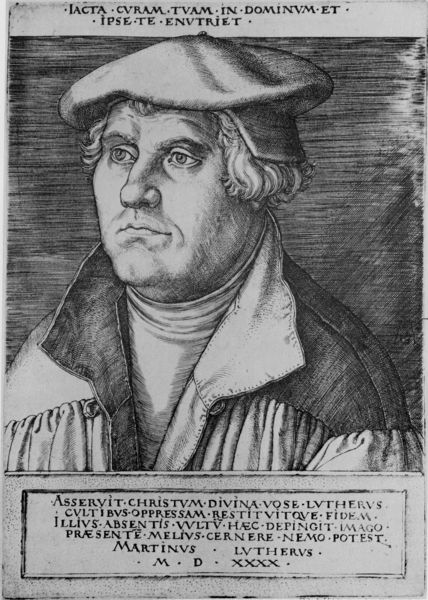
Titel: Bildnis des Martin Luther
Künstler: Heinrich Aldegrever
Institution: (Seriendruck)
Schlagwörter: dunkel, kopf, mann, schatten, weiß, frisur, grau, haar, hintergrund, hut, licht, mund, nase, schwarz, zeichnung, blick, blond, hemd, jacke, jung, kappe, mütze, alte, augen, bibel, bluse, falten, gesicht, kragen, mensch, bildnis, herr, portrait, porträt, geistlicher, haare, halbfigur, mantel, blatt, frontal, kinn, lippen, locken, renaissance, schultern, kopfbedeckung, schrift, wangen, grafik, graphik, tafel, kartusche, inschrift, brauen, büste, pupillen, wange, lider, buch, druck, schwarzweiss, schraffur, radierung, stich, mundwinkel, scharz, text, steckbrief, talar, pope, pfarrer, mittelalter, wams, frontansicht, luther, rollkragen, porträit, kupferstich, beschreibung, nasenflügel, umhand, latein, lateinisch, martin, reformation, martin luther, reformator, hur, schwarzweis, lukas cranach, gelehrtenkappe, nasde, ohrwärmer, reformartor, wittenberg, propaganda, mantal, in, 1540, scharz wei?, grey, dominum, tuam, iacta, cvram, tvam, domivm